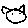
Label: cat